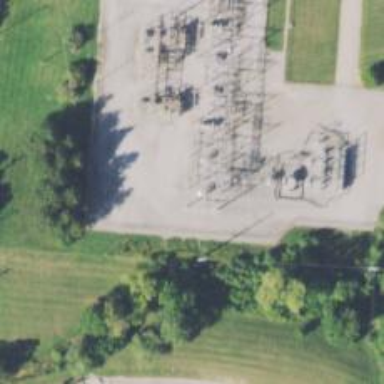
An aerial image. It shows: Switch used for power control.